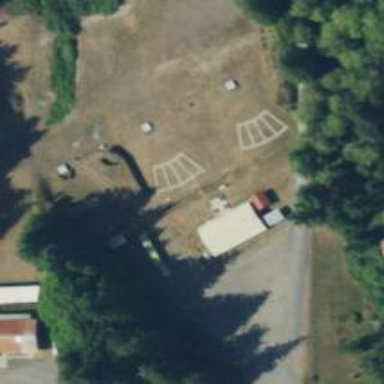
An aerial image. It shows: Shooting sport area.